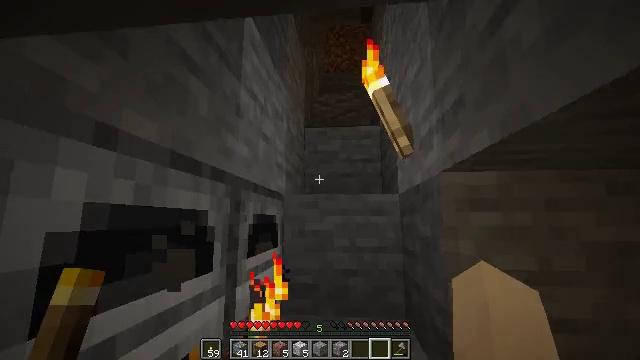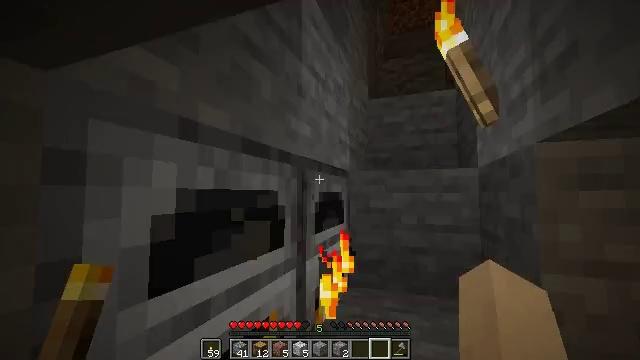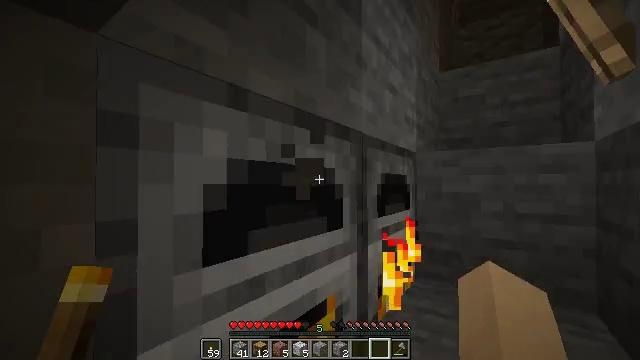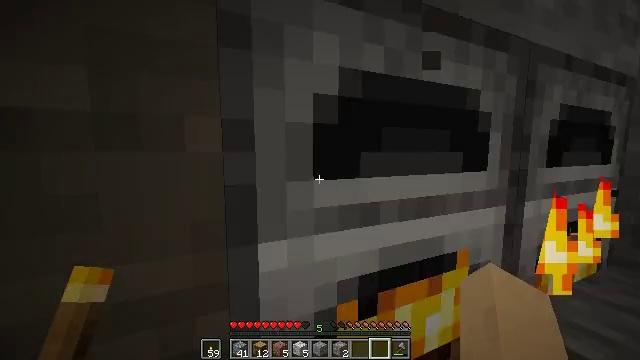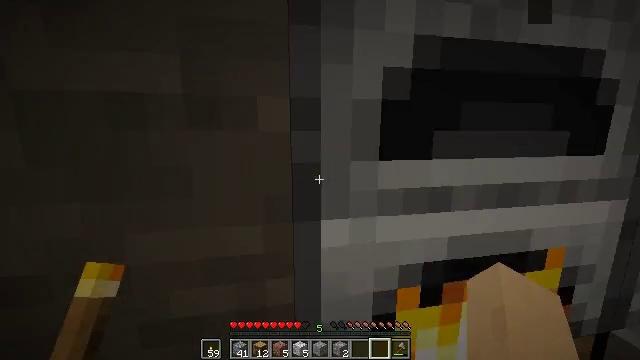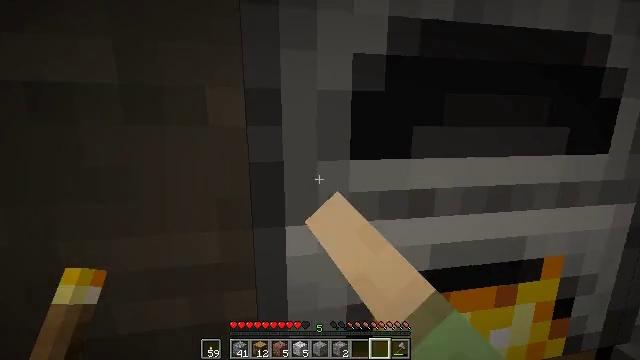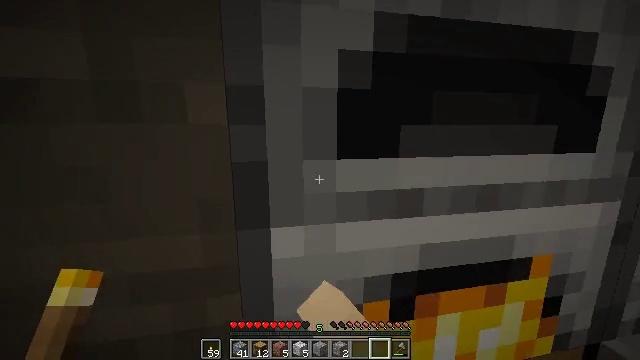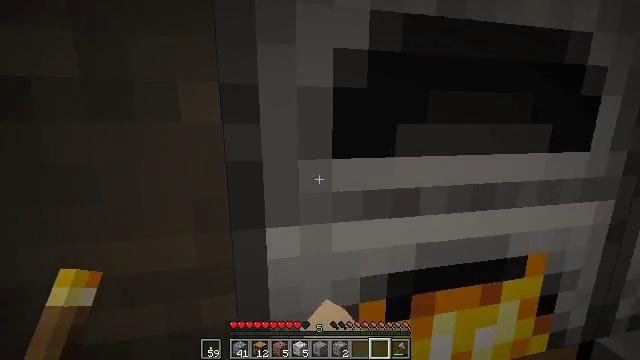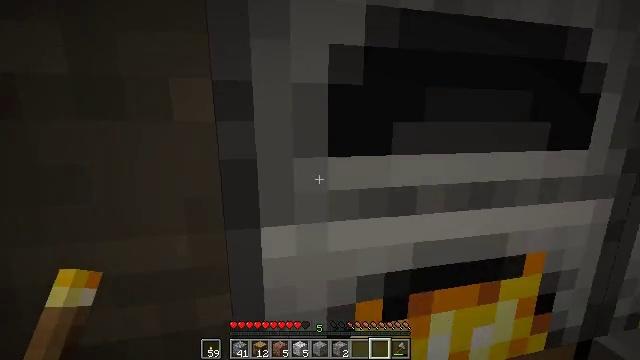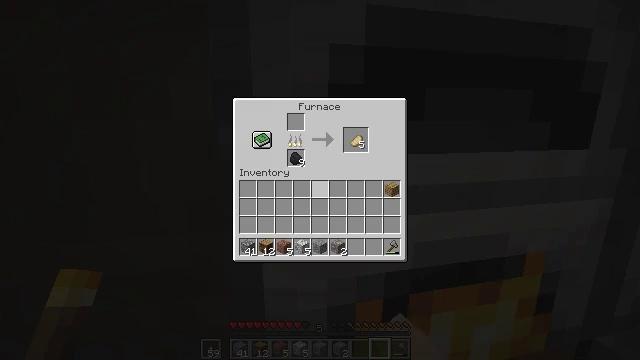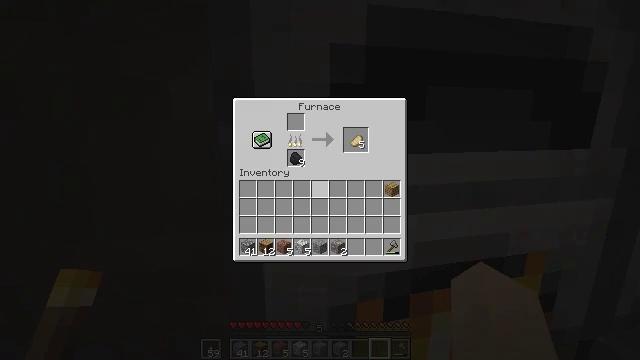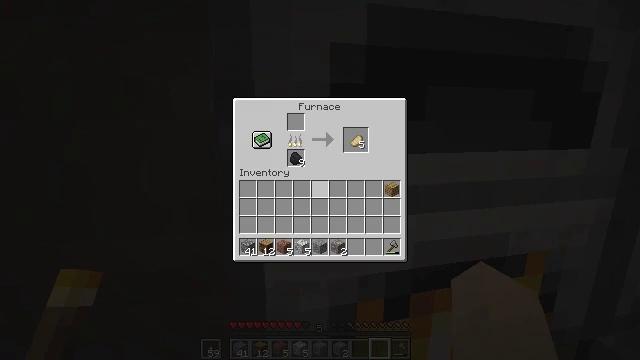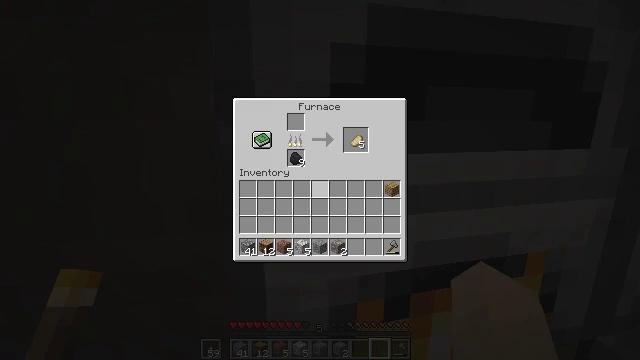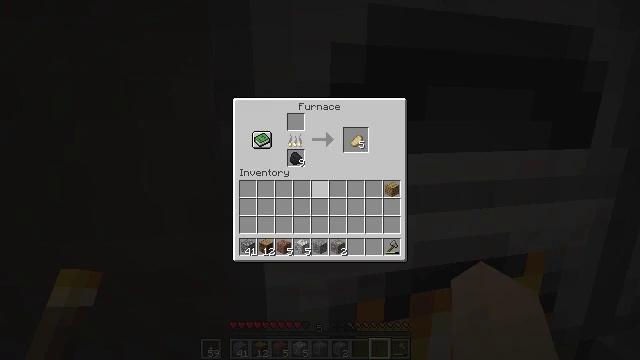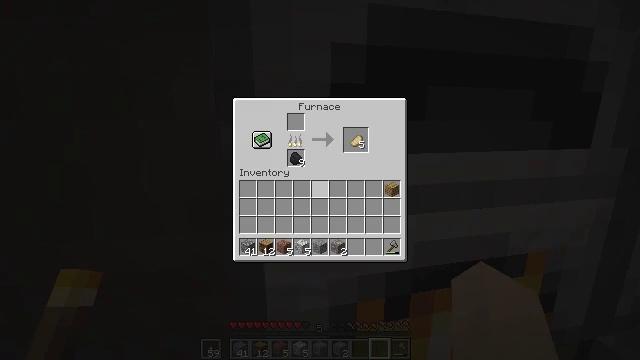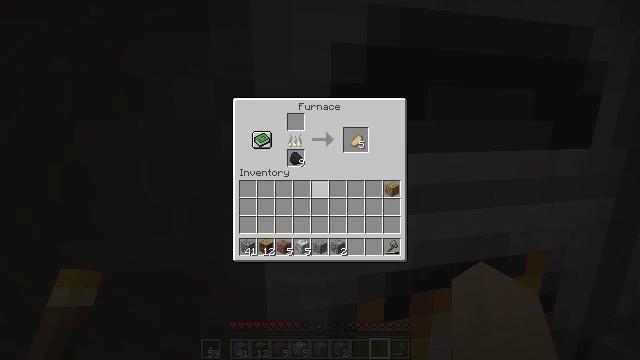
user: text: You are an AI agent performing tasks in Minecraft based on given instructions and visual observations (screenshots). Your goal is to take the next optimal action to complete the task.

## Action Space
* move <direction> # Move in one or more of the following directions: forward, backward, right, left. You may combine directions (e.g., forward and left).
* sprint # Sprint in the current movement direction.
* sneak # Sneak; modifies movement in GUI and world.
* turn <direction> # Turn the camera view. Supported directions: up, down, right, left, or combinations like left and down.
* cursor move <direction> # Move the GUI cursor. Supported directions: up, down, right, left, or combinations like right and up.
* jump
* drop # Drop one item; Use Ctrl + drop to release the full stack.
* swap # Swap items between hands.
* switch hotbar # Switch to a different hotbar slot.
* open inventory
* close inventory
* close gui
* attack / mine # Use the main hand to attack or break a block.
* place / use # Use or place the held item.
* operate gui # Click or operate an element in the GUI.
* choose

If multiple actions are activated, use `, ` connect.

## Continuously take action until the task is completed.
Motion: motion action
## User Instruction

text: craft item air
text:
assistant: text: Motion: move forward, turn left and down
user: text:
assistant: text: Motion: move forward, turn left and down
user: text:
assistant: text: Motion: move forward, turn left and down
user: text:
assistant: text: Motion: turn left and down, use / place
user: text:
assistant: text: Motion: use / place
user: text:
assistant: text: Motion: turn right, use / place
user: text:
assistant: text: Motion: no_op
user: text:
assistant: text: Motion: no_op
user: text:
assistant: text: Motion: open gui
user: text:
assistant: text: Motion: no_op
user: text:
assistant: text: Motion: no_op
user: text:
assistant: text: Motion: no_op
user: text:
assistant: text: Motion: no_op
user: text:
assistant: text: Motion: no_op
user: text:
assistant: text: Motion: no_op
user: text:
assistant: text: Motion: no_op
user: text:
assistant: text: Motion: sneak, cursor move right and up
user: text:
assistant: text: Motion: sneak, cursor move right and up
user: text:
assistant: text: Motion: sneak
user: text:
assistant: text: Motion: sneak
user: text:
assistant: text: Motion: sneak
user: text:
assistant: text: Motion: sneak
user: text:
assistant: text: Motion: sneak, operate gui
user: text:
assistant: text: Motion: sneak, operate gui
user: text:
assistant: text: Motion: sneak, operate gui
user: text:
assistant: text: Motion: sneak, cursor move left and down
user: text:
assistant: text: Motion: sneak, cursor move left
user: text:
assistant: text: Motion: sneak
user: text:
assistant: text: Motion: sneak